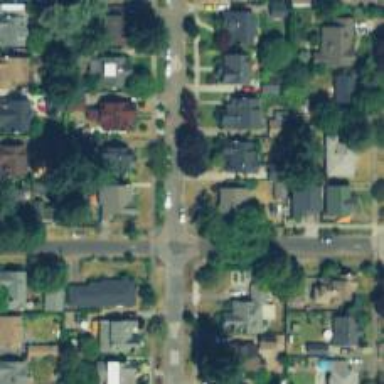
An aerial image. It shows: Residential road with sidewalk on the left side.